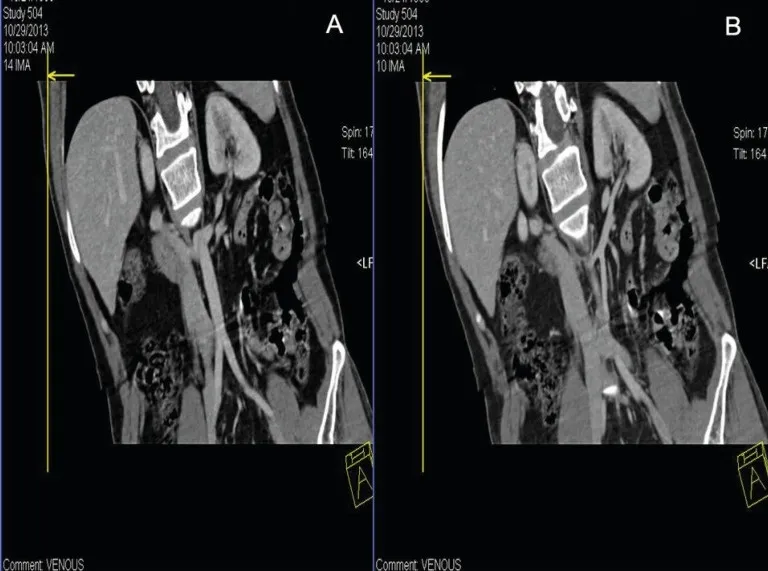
Coronal reformatted image of the venous phase of CT renal angiography showing two retro-aortic left renal vein with drainage into the IVC as well as the left common Iliac vein.
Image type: radiology (ct)